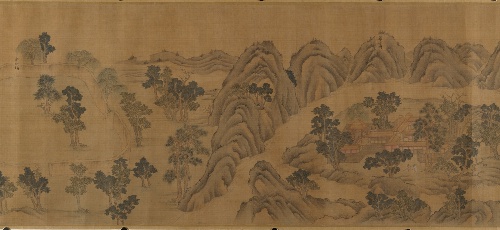
Title: 明　佚名　郭忠恕　僞款　輞川圖　卷|Wangchuan Villa
Artist: Guo Zhongshu|Unidentified artist
Artist bio: Chinese, died 977|
Date: 16th–17th century
Object type: Handscroll
Classification: Paintings
Medium: Handscroll; ink and color on silk
Culture: China
Period: Ming dynasty (1368–1644)
Dimensions: 12 1/2 in. × 16 ft. 1 in. (31.8 × 490.2 cm)
Department: Asian Art
Credit line: John Stewart Kennedy Fund, 1913
Accession year: 1913
Repository: Metropolitan Museum of Art, New York, NY
Tags: Mountains|Landscapes